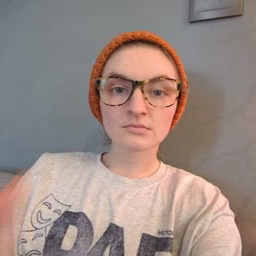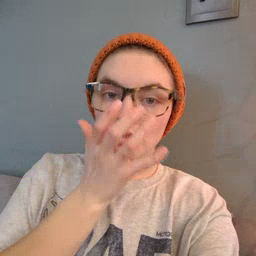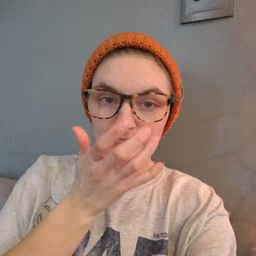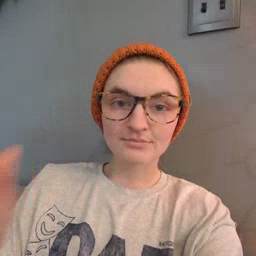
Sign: grass